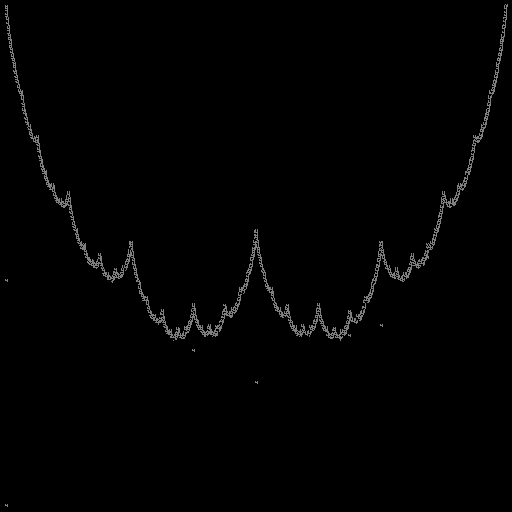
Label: a4